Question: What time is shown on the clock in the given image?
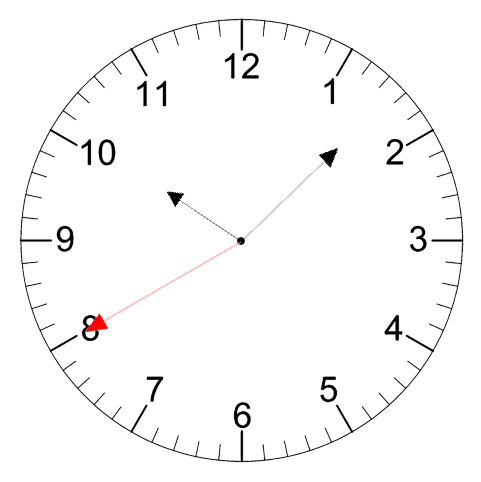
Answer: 10:07:40